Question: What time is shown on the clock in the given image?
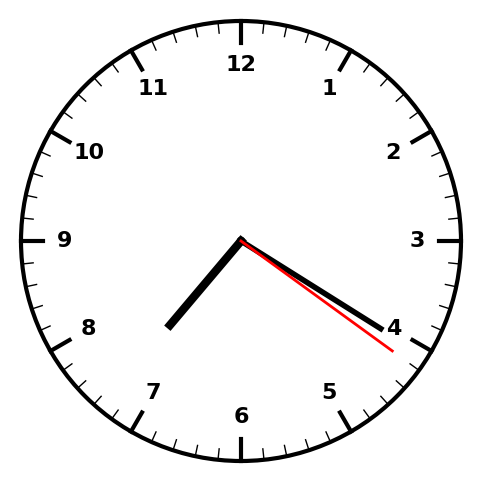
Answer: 07:20:21